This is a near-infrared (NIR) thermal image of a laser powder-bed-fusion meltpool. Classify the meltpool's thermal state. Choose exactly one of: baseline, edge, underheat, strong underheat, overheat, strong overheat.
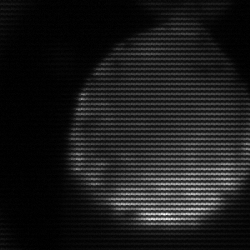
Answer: edge